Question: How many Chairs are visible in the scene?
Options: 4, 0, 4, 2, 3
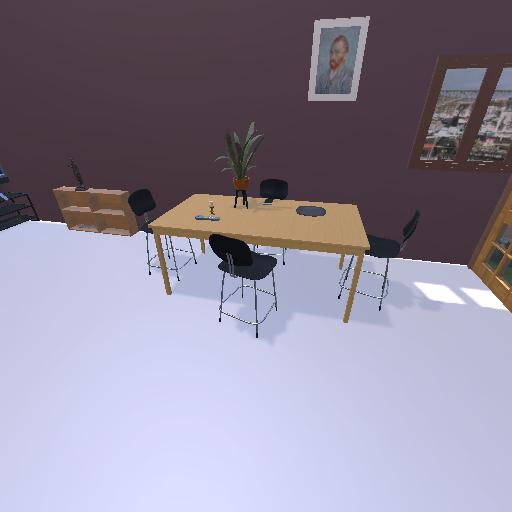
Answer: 4